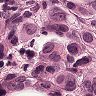
Metastatic tissue present: yes